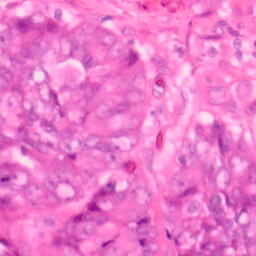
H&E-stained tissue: Colon